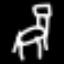
Label: chair